Question: I'm trying to add a "Open file" file tab on my UI. Works ok, but a '---------' line is showing up at the top of the tab and I want to remove it. I don't know why that line is showing up and I can't find the line on the code.

This is my code:
'''
# -*- coding: utf-8 -*-
from Tkinter import *
import Image
import ImageTk
import tkFileDialog
class Planificador(Frame):
def __init__(self,master):
Frame.__init__(self, master)
self.master = master
self.initUI()
def initUI(self):
self.master.title("test")
menubar = Menu(self.master, tearoff=0)
self.master.config(menu=menubar)
fileMenu = Menu(menubar)
fileMenu.add_command(label="Open config file", command=self.onOpen)
menubar.add_cascade(label="File", menu=fileMenu)
fileMenu.add_separator()
fileMenu.add_command(label="Exit", command=root.quit)
self.txt = Text(self)
self.txt.pack(fill=BOTH, expand=1)
def onOpen(self):
ftypes = [('Python files', '*.py'), ('All files', '*')]
dlg = tkFileDialog.Open(self, filetypes = ftypes)
fl = dlg.show()
if fl != '':
text = self.readFile(fl)
self.txt.insert(END, text)
def readFile(self, filename):
f = open(filename, "r")
text = f.read()
return text
# Main
if __name__ == "__main__":
# create interfacE
root = Tk()
aplicacion = Planificador(root)
root.mainloop()
'''
I would like to know where I can remove that '-------' from the code. Thanks in advance
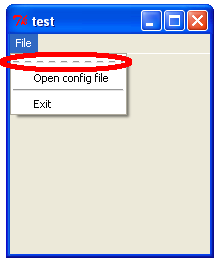
Answer: Set 'tearoff' option of 'fileMenu' to 'False' (or '0')
'''
fileMenu = Menu(menubar, tearoff=False)
'''